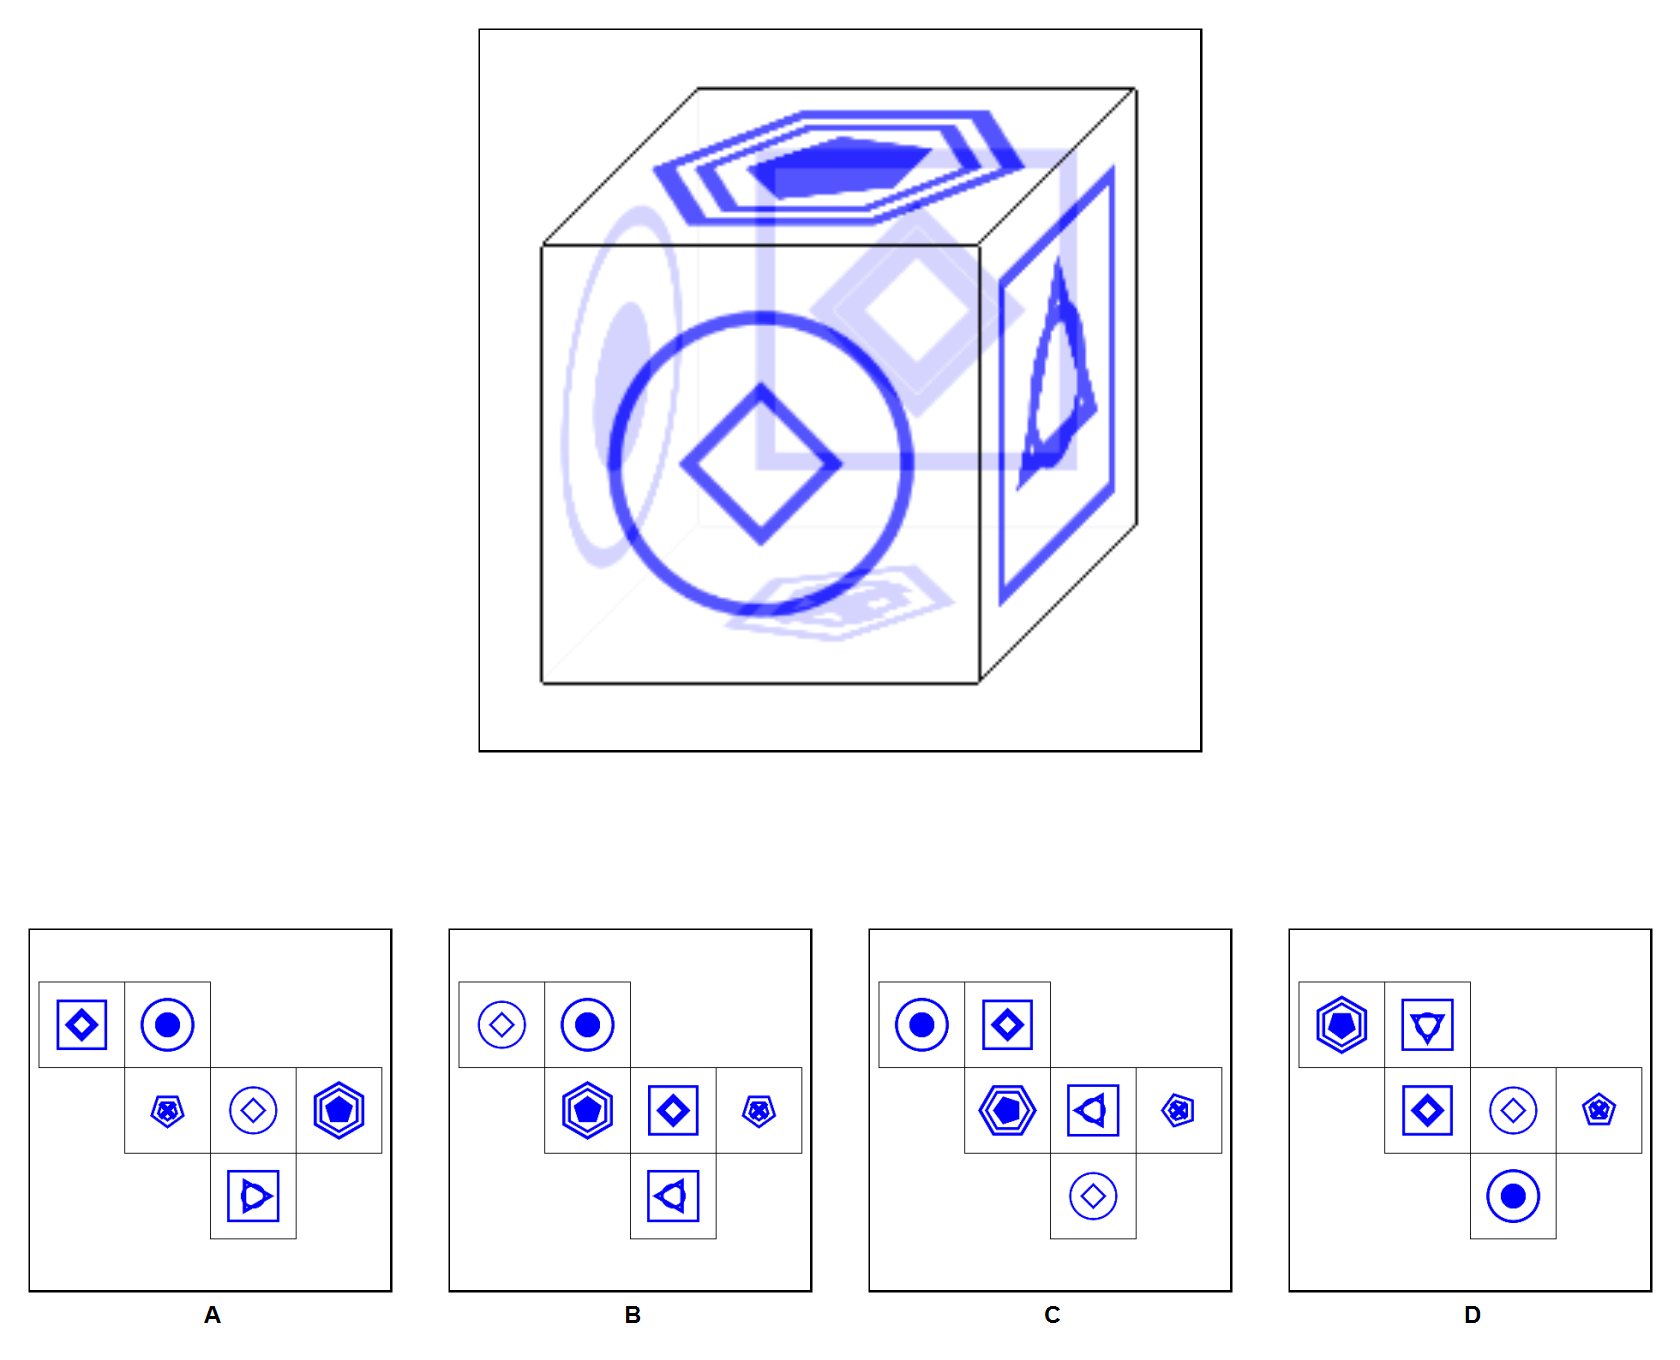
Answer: D